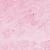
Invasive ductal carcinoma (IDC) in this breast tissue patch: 0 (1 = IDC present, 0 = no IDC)